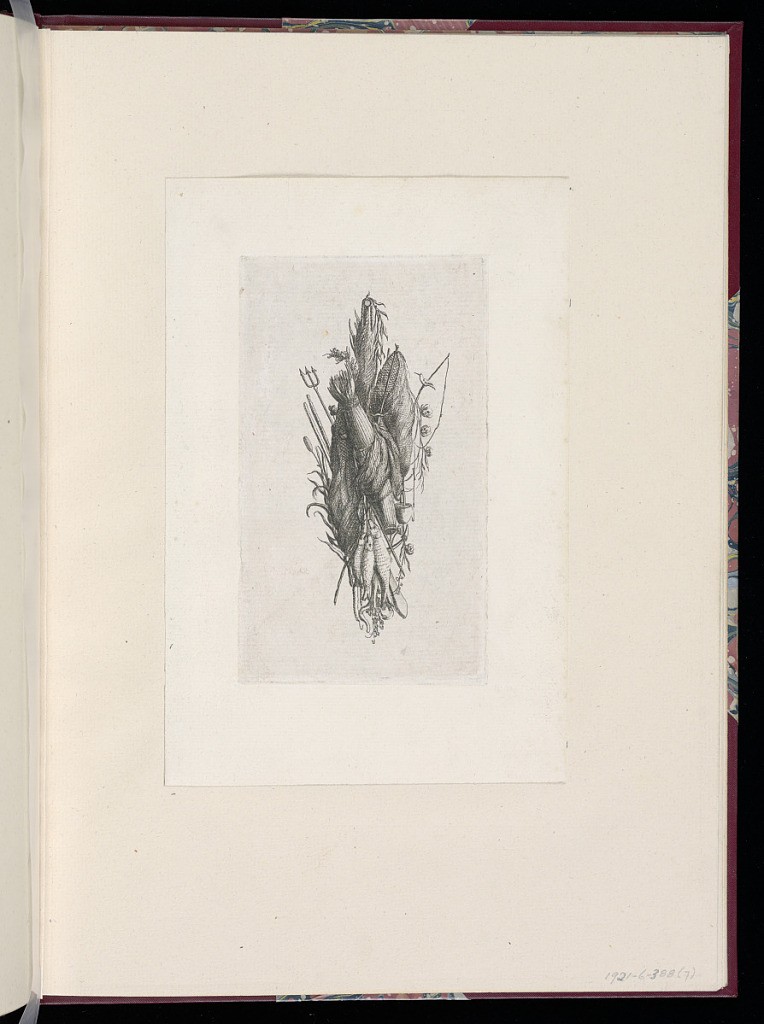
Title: Trophy Design
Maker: François Marie Isidore Queverdo, 1748 - 1797
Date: ca. 1767
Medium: Etching on paper
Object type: Print
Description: An ornamental hanging trophy with the attributes of water, incorporating fish nets, fish, reeds, fishing rod, flowers, and a trident.